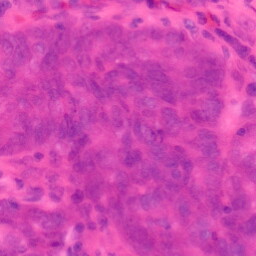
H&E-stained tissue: Colon